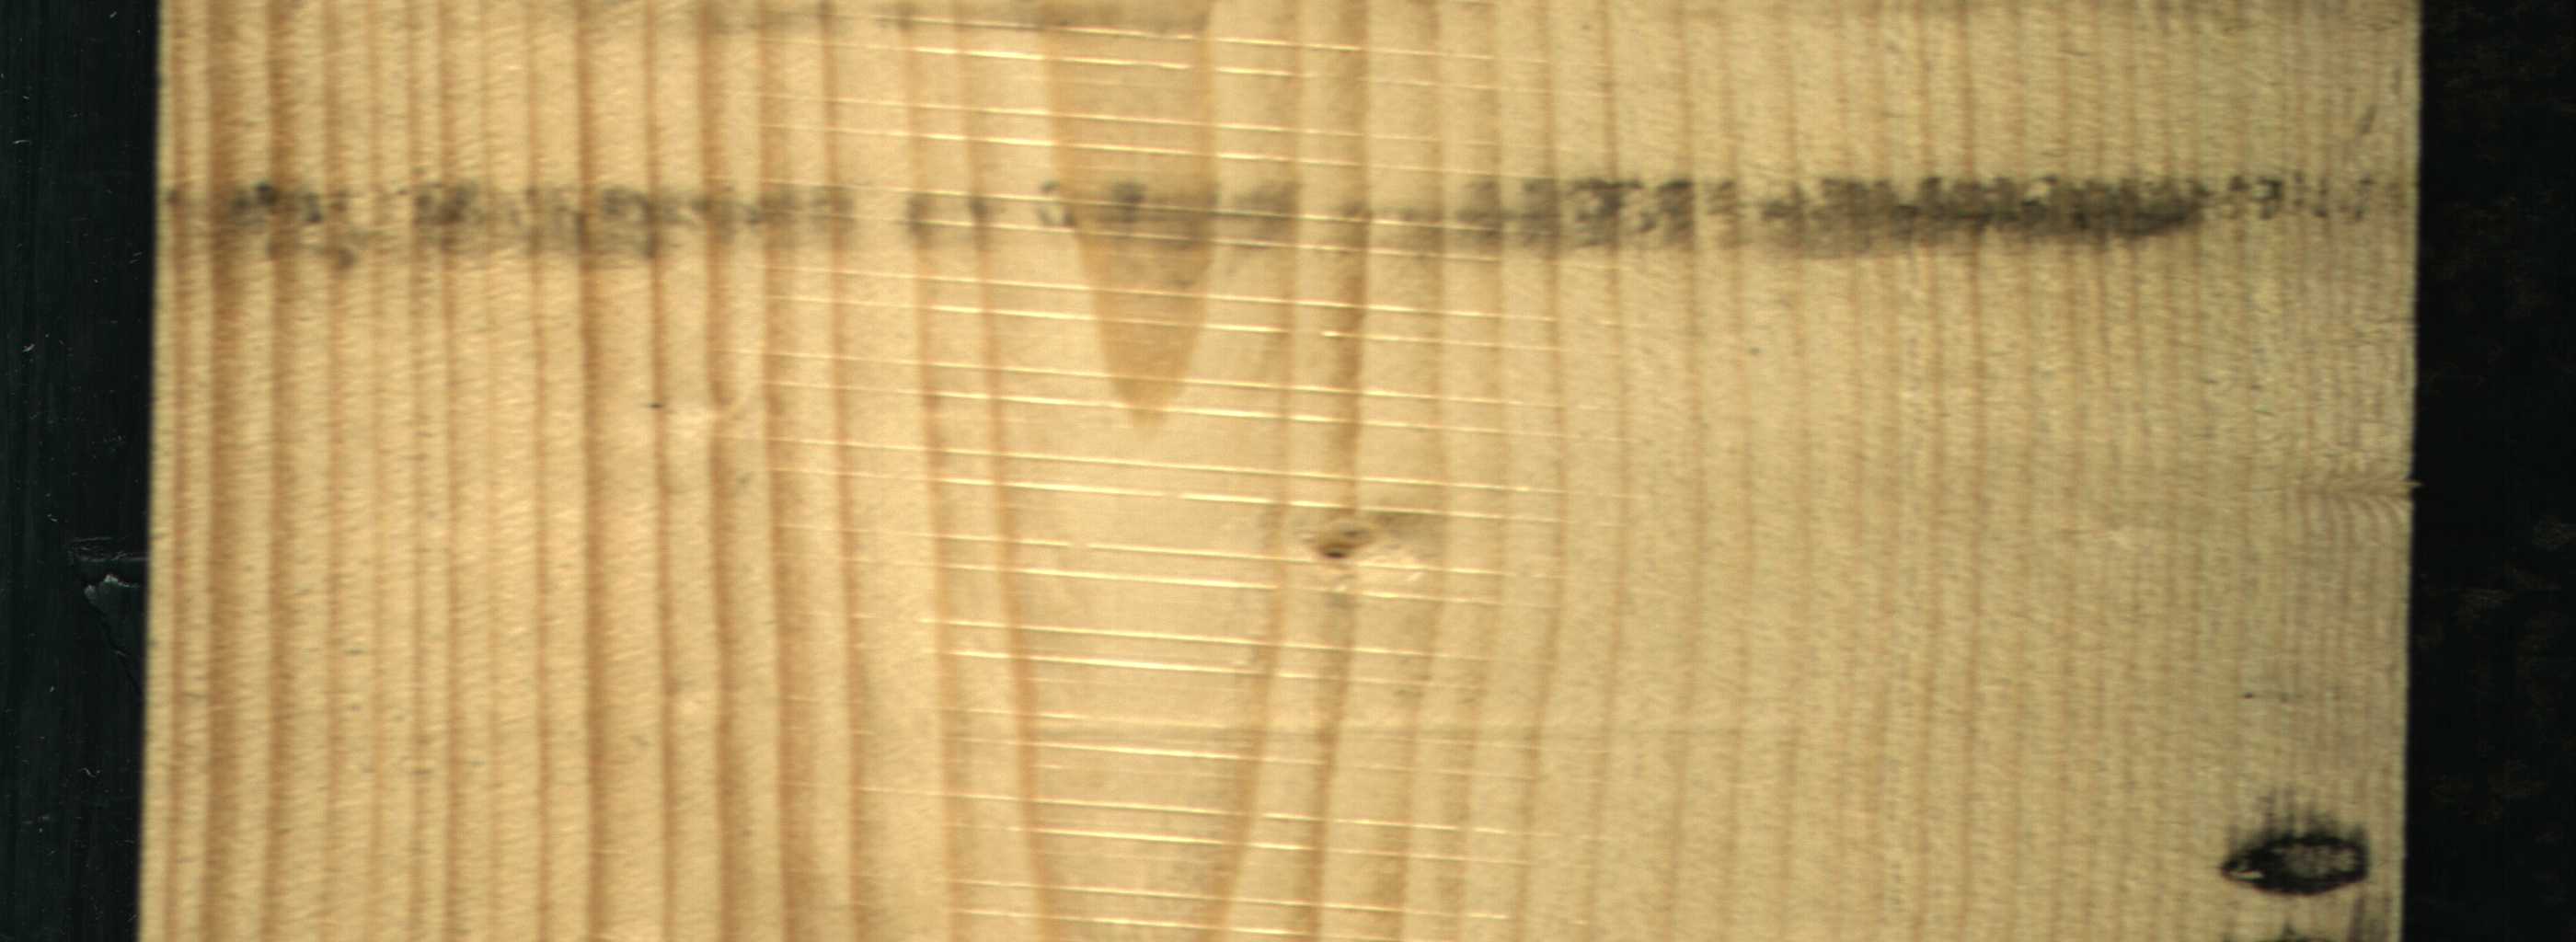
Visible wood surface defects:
Dead_Knot
Live_Knot